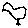
Label: bird